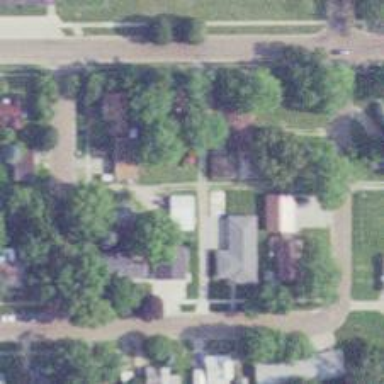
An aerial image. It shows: Alley classified as service road.